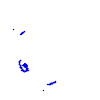
Particle: electron